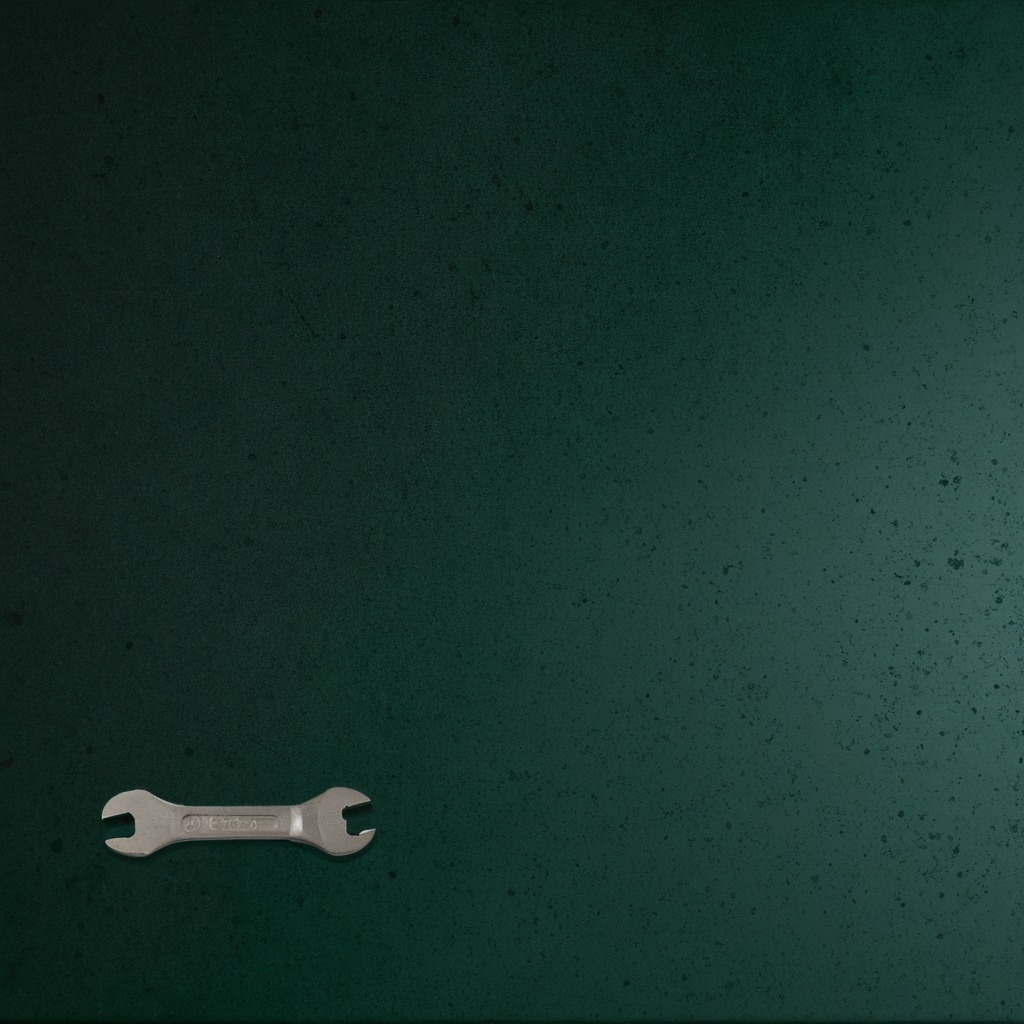
An wrench lying on a green rubber mat inside a workshop at night soft shadows worn but beneath the mat.